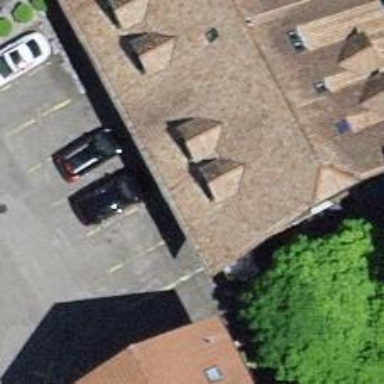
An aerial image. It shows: Restaurant.